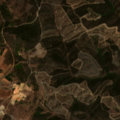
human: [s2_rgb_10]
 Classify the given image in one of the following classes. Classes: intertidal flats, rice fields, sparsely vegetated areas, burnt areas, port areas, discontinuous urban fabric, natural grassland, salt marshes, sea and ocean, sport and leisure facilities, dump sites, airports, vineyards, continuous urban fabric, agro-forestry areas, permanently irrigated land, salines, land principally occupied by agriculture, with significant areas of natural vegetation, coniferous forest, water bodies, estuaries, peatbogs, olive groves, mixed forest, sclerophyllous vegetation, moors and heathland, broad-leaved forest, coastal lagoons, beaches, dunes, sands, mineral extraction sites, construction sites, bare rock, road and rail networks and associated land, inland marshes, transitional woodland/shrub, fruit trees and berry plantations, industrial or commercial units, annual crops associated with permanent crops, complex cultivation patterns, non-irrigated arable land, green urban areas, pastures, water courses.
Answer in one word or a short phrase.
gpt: olive groves, complex cultivation patterns, broad-leaved forest, sclerophyllous vegetation, transitional woodland/shrub